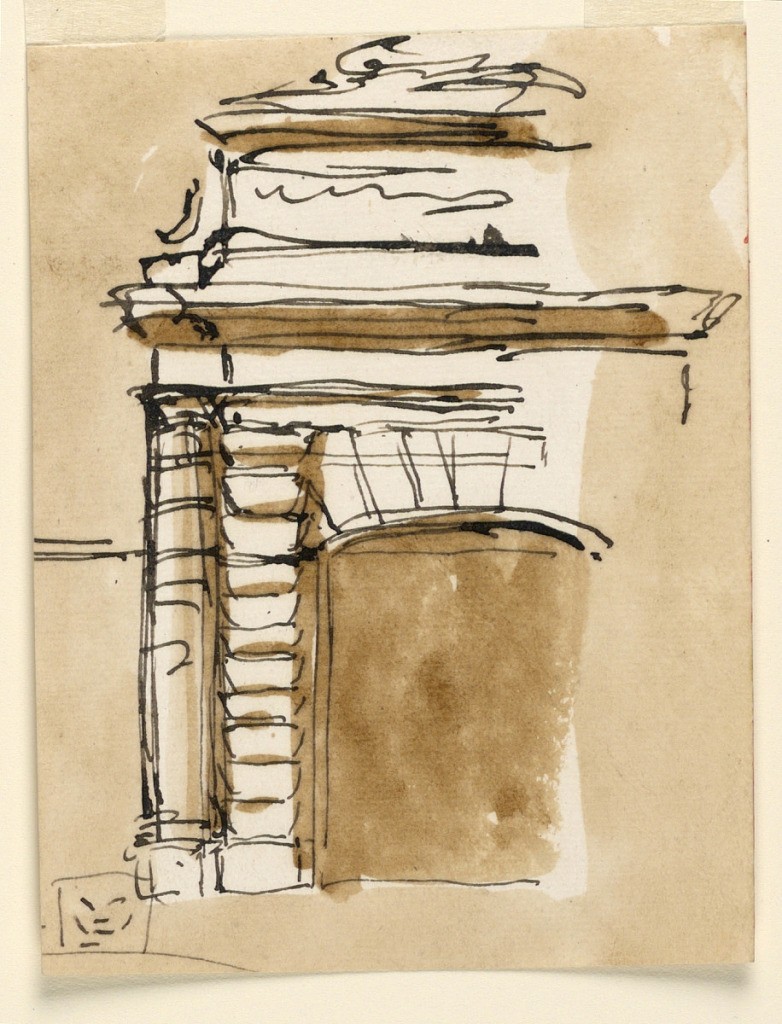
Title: Town gate
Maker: Giuseppe Barberi, Italian, 1746–1809
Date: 1780–1790
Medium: Pen and brown ink, brush and brown wash, red ink on off-whtie laid paper
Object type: Drawing
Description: Slightly more than the left half is shown. Low arched opening, flanked by a rustic pilaster and a Doric column. Inscription tablet on top. Colored background.